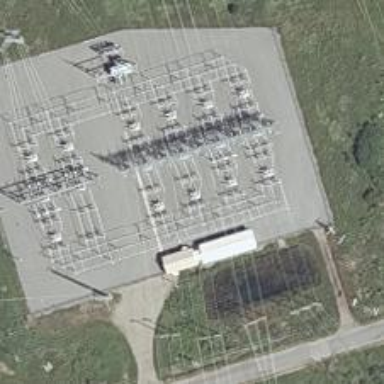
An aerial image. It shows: Switch for power supply.